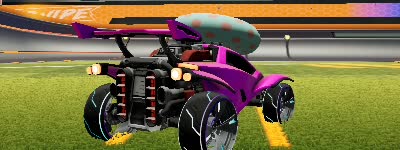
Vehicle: octane